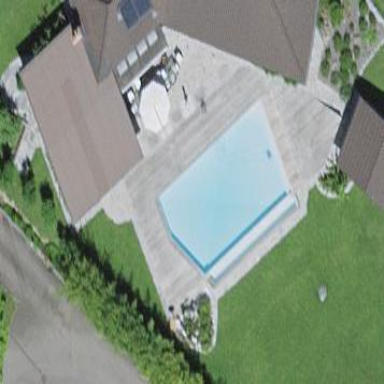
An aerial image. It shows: Swimming pool located in leisure land.